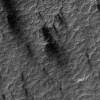
Label: not_dusty